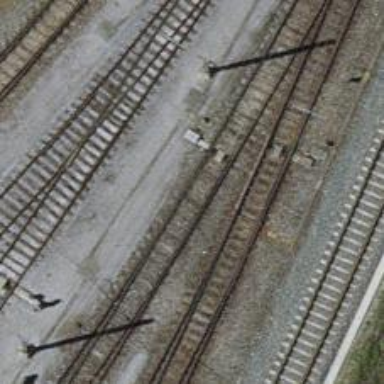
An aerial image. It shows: Railway switch.